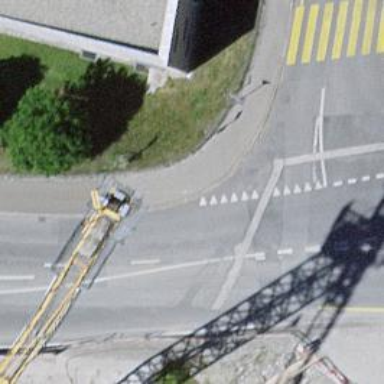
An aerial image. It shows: Bus stop with platform for public transport.